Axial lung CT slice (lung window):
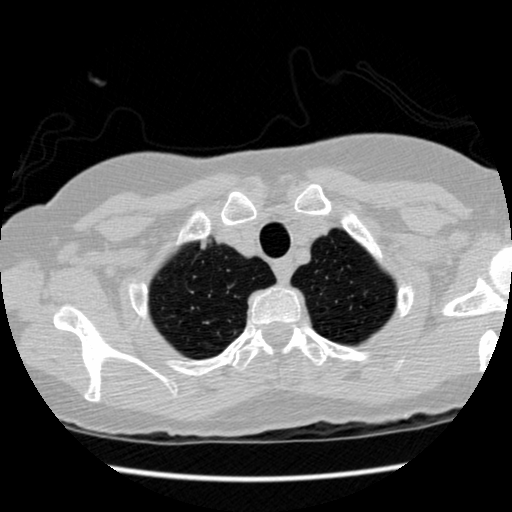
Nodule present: yes
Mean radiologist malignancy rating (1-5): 3.25